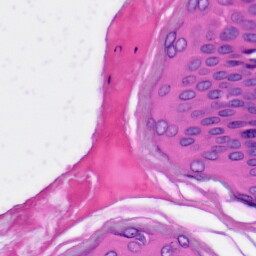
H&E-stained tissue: Skin